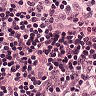
Metastatic tissue present: no